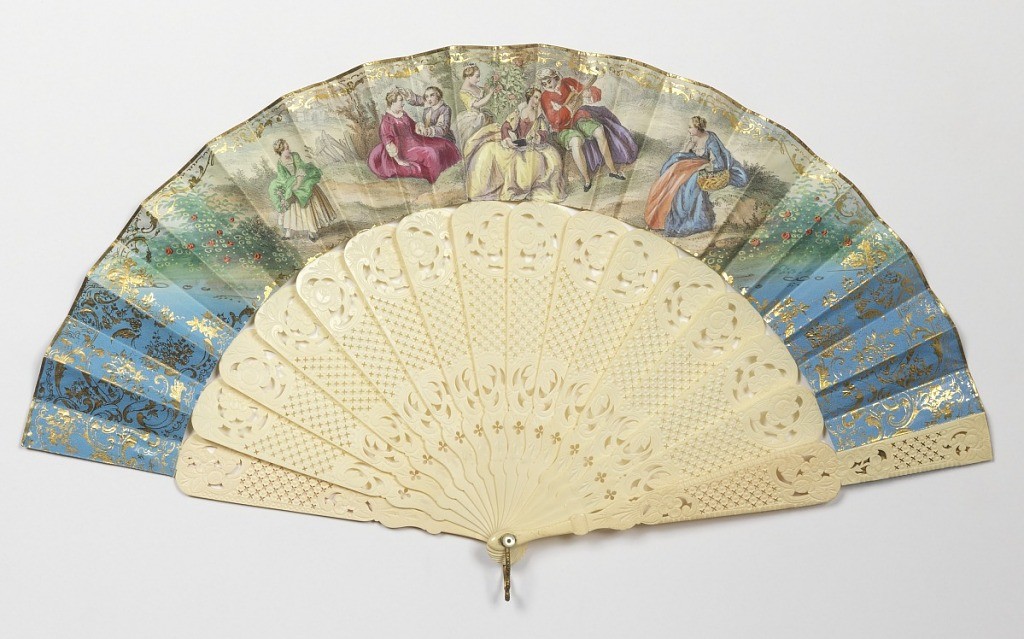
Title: Pleated fan
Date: ca. 1855
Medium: Gilded paper leaf with hand-colored print, carved ivory sticks, mother-of-pearl washer
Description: Pleated fan. Gilded paper leaf with hand-colored print showing pastoral scenes with people in eighteenth century costume. Ivory sticks carved in floral and diaper designs.